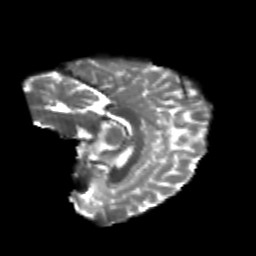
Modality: T2w
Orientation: sagittal
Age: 22
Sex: female
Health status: healthy
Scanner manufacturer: philips
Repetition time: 7.389 s
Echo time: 0.08599 s